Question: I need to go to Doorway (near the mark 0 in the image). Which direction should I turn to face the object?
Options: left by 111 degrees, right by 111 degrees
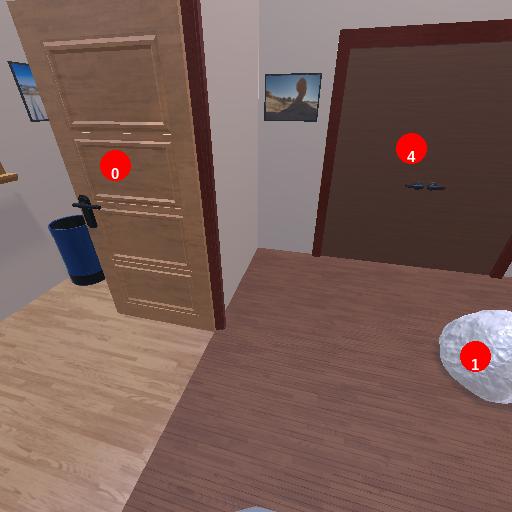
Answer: left by 111 degrees